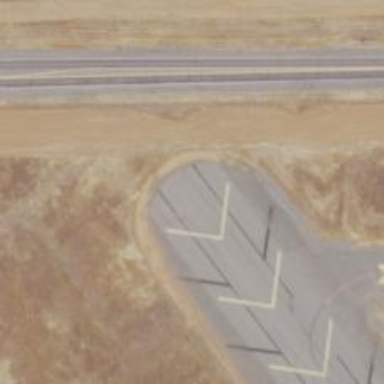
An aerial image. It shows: Asphalt runway at the airport.